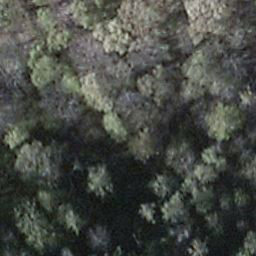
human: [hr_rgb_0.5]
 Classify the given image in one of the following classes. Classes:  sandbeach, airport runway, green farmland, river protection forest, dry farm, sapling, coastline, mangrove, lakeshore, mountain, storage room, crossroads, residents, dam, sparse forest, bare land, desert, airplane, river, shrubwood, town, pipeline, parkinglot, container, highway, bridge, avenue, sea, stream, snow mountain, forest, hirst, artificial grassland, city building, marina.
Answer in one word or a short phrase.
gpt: shrubwood